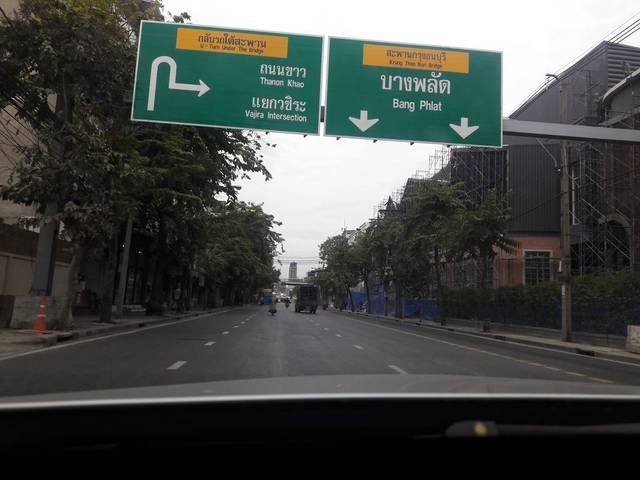
Region: Thailand
Coordinates: 13.779, 100.508